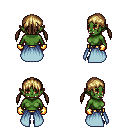
a pixel art fantasy rpg character, female body template, orc, green skin, overskirt, gold greaves, blonde twin-tailed hairstyle, gold gloves, ghillies, four views (front, back, left, right), 2x2 character sprite sheet, small pixel art, hard edges, no anti-aliasing